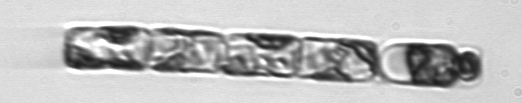
Label: Guinardia_delicatula_TAG_internal_parasite